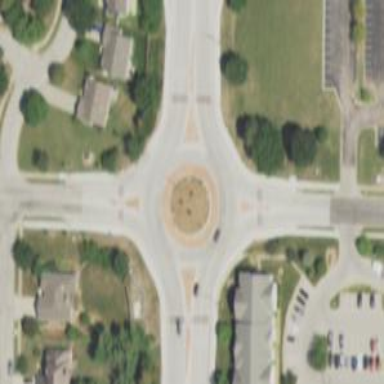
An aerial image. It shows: Secondary road leading to roundabout.